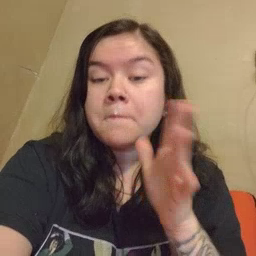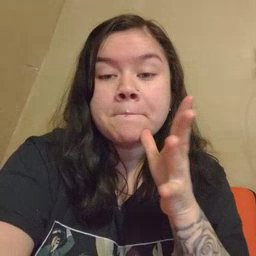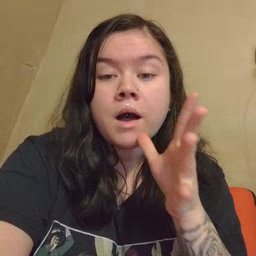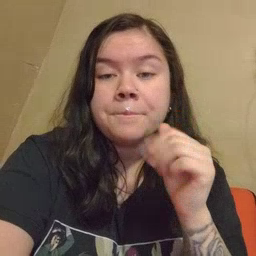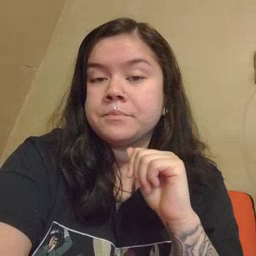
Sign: mom